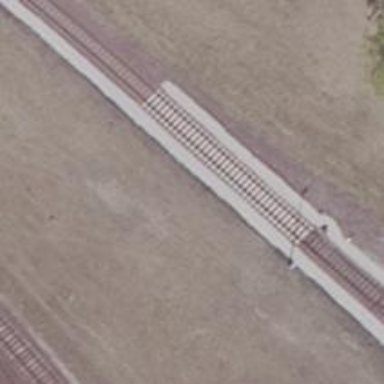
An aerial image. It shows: Railway yard.